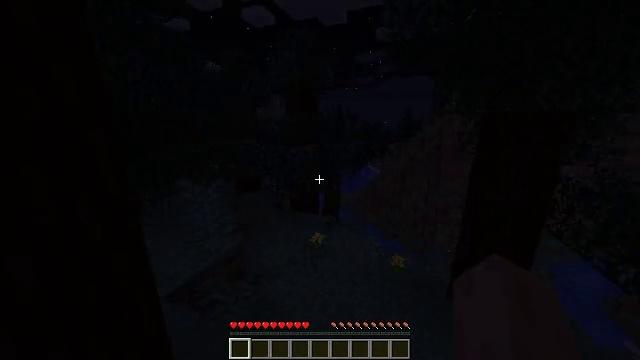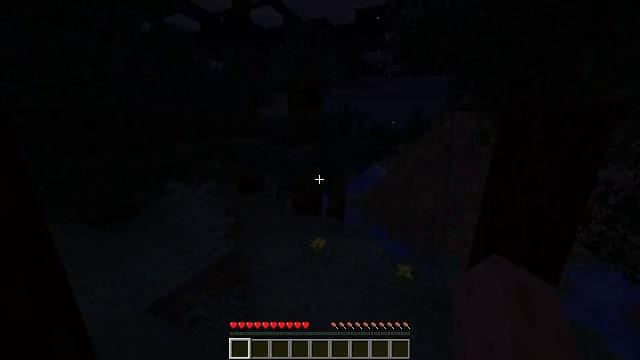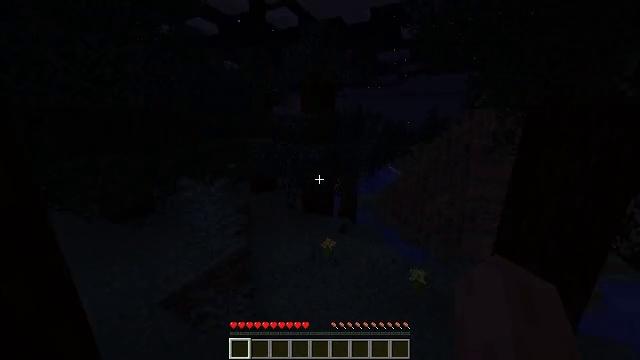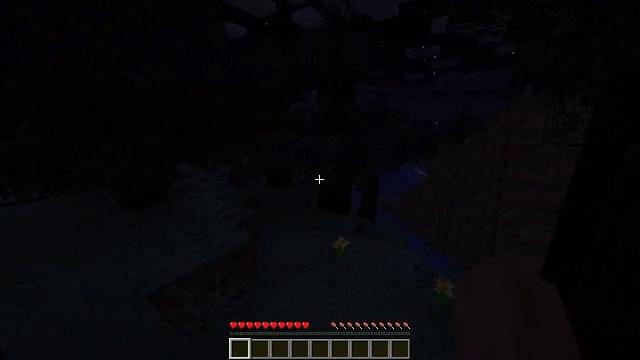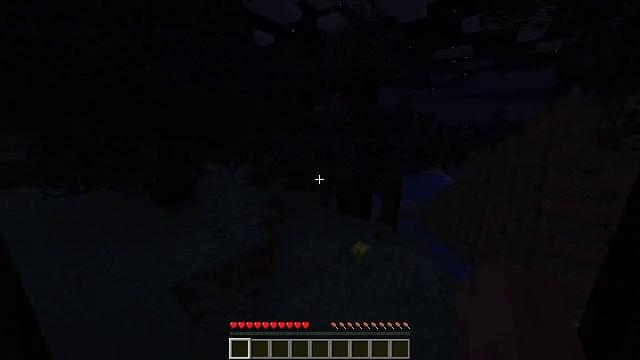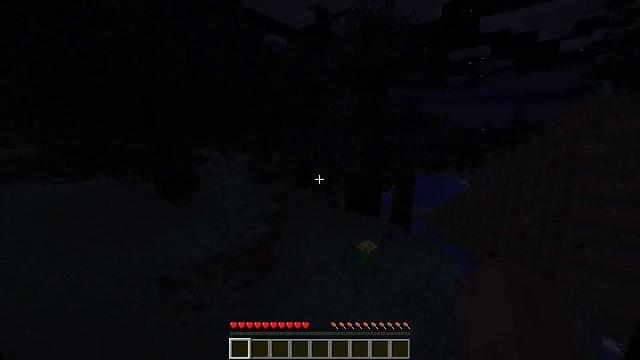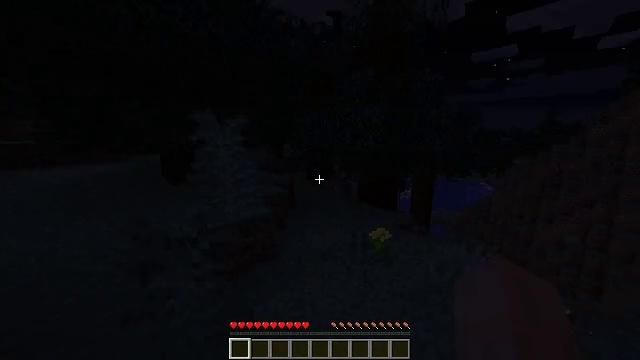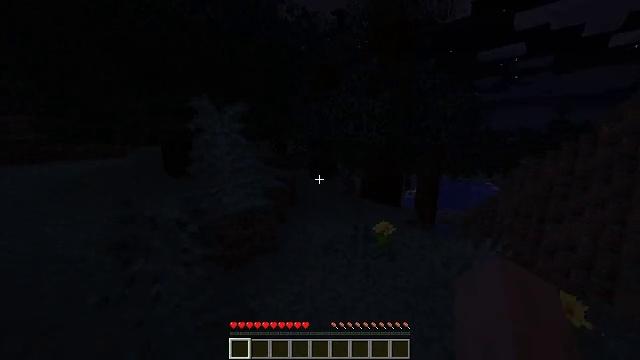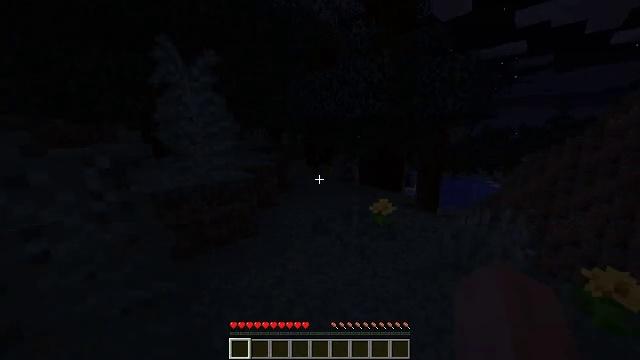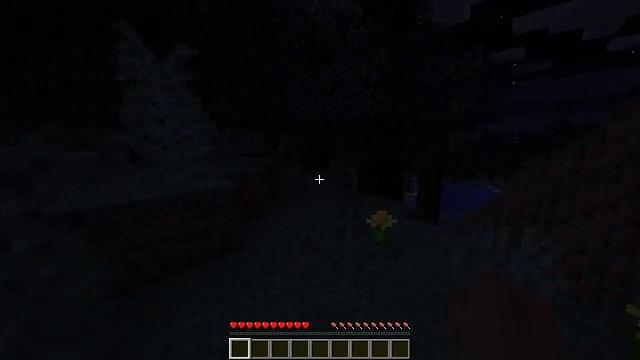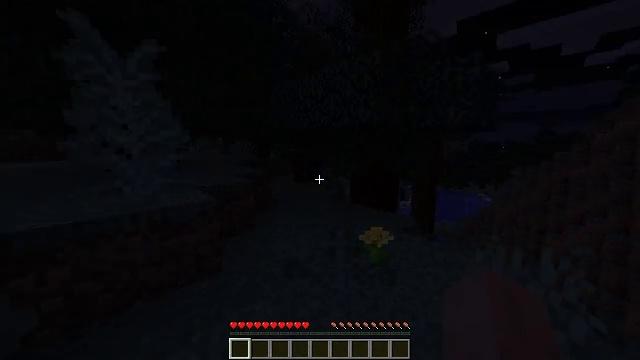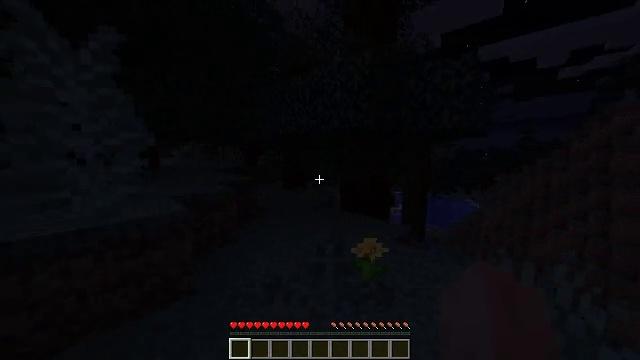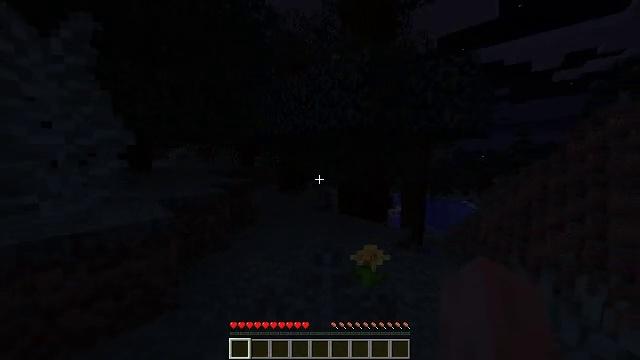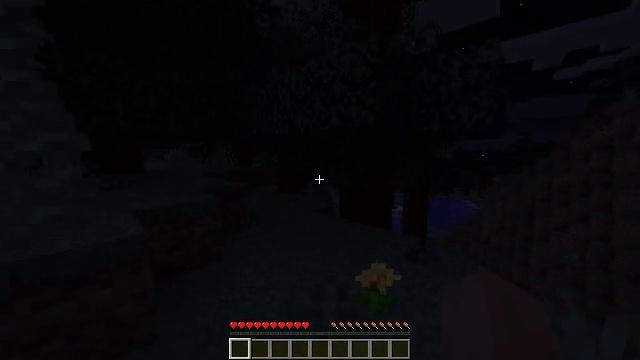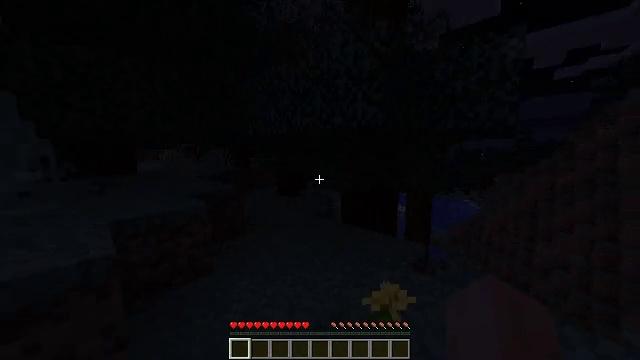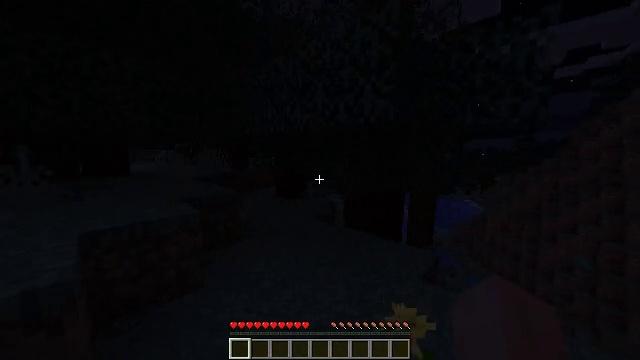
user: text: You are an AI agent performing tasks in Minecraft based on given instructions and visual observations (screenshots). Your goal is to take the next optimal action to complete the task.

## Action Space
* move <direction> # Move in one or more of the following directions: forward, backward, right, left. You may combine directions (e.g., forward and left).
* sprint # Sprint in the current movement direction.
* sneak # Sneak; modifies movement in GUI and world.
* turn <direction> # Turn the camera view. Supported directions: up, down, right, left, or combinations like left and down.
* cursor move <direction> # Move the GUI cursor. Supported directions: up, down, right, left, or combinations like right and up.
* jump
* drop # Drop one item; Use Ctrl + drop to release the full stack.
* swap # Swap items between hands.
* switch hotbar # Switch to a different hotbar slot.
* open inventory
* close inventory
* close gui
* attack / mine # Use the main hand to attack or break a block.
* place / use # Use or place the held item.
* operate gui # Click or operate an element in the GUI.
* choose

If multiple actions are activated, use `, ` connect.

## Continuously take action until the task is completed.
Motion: motion action
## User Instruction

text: Collect red mushroom blocks for building.
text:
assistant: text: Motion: move forward, sprint, turn left, jump
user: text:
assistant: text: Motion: move forward, sprint, turn left, jump
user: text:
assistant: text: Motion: move forward, sprint, turn left
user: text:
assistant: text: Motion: move forward and move left, sprint, turn left
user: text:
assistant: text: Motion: move forward and move left, sprint, turn left
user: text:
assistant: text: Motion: move forward, sprint, turn left and up
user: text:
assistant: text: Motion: move forward, sprint, turn left
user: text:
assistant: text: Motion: move forward, sprint
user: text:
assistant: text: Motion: move forward, sprint, turn up
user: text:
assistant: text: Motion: move forward, sprint, turn right and up
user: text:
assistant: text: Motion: move forward, sprint, turn right and up
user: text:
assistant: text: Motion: move forward, sprint
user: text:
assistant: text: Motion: move forward, sprint
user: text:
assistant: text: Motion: move forward, sprint
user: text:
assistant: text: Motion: move forward, sprint
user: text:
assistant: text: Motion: move forward and move left, sprint
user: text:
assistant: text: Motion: move forward and move left, sprint
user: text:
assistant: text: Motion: move forward and move left, sprint
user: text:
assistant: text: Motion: move forward and move left, sprint
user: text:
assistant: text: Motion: move forward and move left, sprint
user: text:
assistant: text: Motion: move forward, sprint
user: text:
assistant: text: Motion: move forward, sprint
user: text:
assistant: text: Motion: move forward, sprint
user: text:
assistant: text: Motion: move forward, sprint, turn left
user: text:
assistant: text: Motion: move forward, sprint, turn left
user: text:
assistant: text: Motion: move forward, sprint, turn left
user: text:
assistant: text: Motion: move forward, sprint
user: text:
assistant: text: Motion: move forward, sprint
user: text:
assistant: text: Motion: move forward, sprint
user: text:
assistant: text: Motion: move forward, sprint